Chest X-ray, PA view. Patient: 47 years old, sex M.
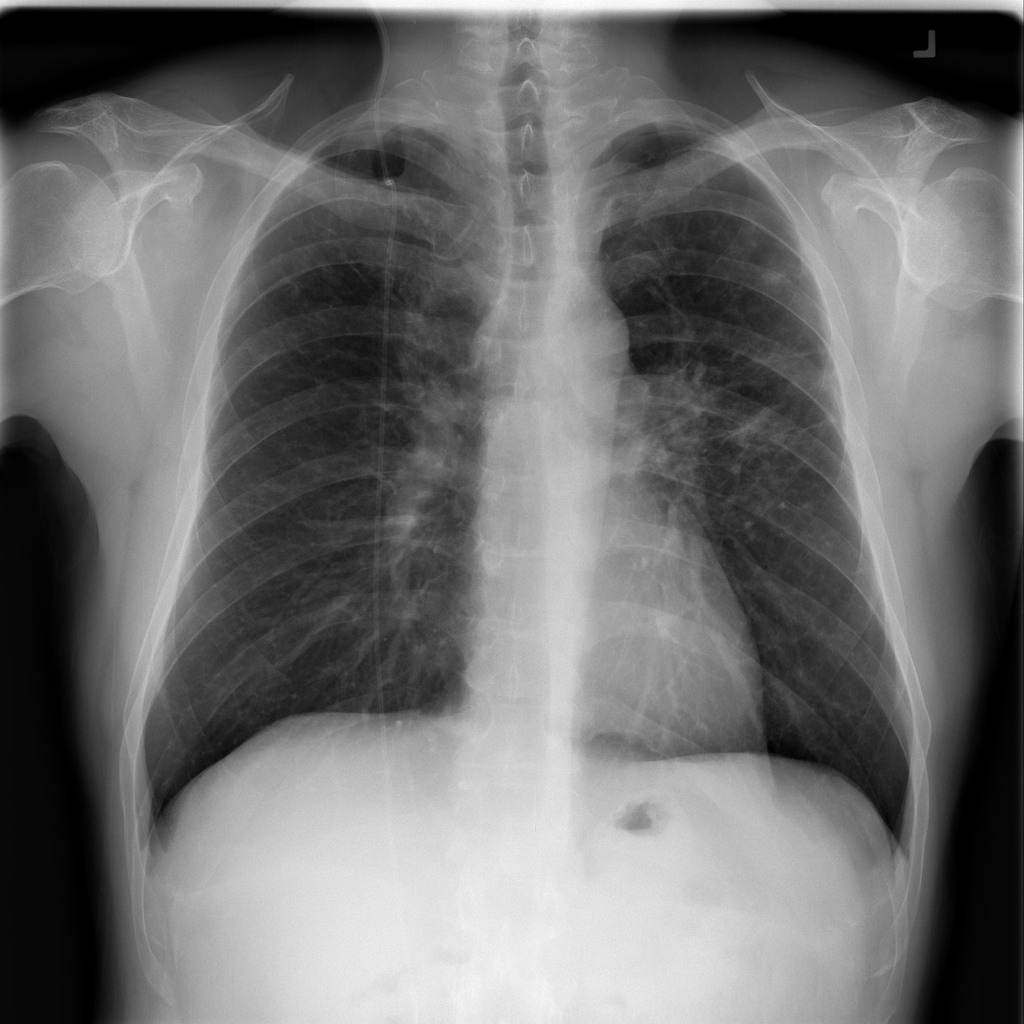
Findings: No Finding